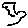
Label: bird